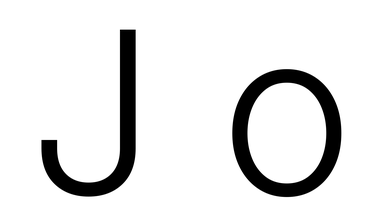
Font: Inter_Light